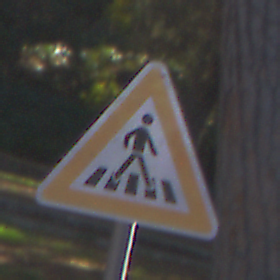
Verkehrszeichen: FussgaengerueberwegLinks
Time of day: MorningAfternoon
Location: Outdoor (Suburban)
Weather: Clear
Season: NotSpecified
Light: Natural